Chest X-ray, AP view. Patient: 50 years old, sex M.
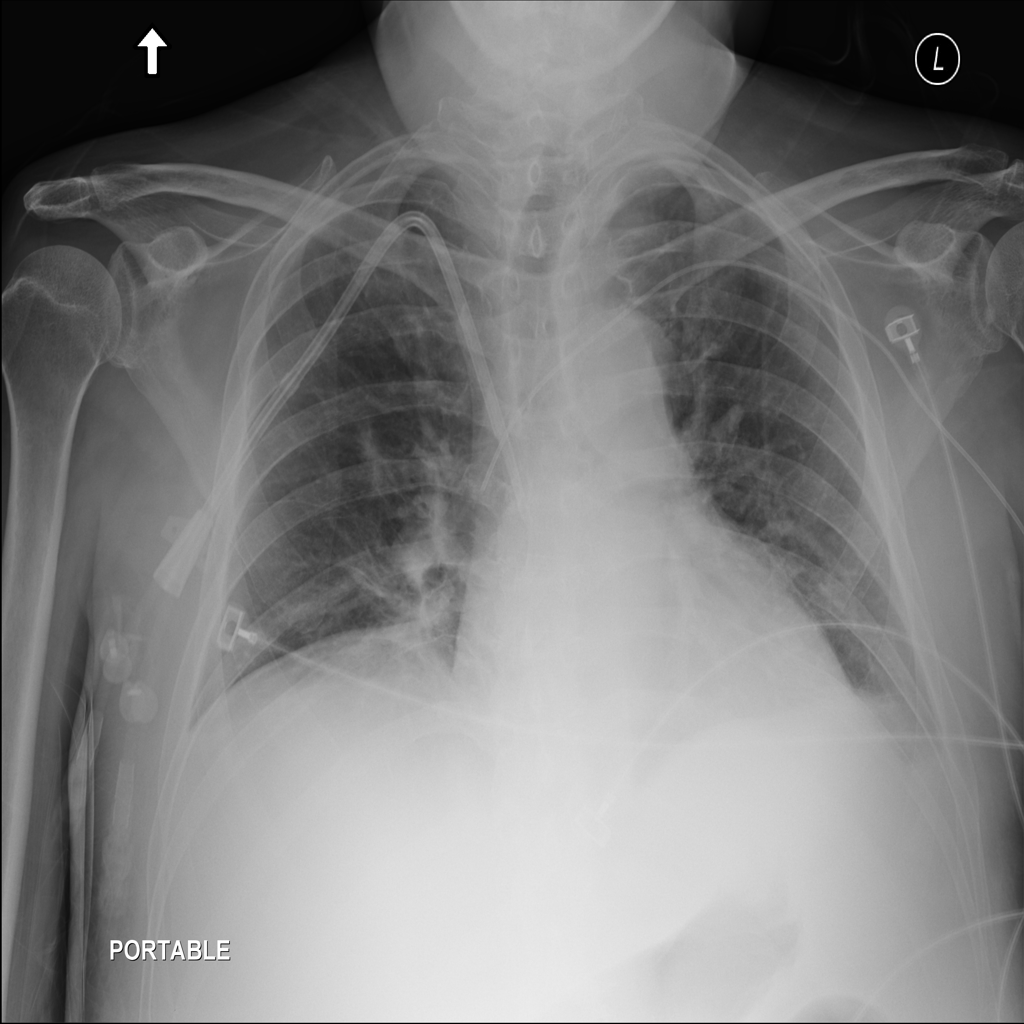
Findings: Atelectasis, Cardiomegaly